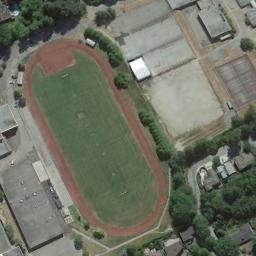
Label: ground_track_field